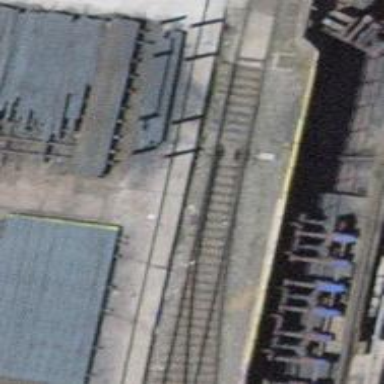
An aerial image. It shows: Railway switch.